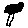
Label: tree